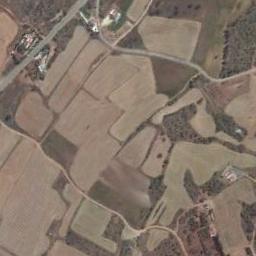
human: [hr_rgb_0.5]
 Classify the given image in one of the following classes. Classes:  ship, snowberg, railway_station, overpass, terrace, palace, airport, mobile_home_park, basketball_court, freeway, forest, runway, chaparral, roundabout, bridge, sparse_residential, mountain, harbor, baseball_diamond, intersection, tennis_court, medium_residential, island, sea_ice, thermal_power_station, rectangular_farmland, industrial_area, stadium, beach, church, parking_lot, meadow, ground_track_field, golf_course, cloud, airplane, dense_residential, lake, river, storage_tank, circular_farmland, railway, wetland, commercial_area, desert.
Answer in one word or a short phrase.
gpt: rectangular_farmland